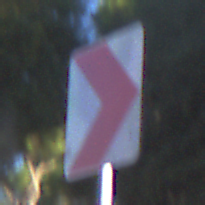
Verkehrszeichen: RichtungstafelnInKurvenKleinLinks
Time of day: MorningAfternoon
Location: Outdoor (Suburban)
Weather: Clear
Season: NotSpecified
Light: Natural